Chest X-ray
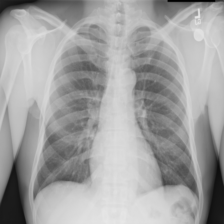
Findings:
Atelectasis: negative
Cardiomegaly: negative
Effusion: negative
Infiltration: negative
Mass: negative
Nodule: negative
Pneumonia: negative
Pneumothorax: negative
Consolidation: negative
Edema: negative
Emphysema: negative
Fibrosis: negative
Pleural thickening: negative
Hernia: negative